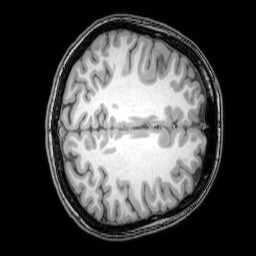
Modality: T1w
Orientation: axial
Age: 24
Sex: female
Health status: healthy
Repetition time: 0.081 s
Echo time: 0.037 s